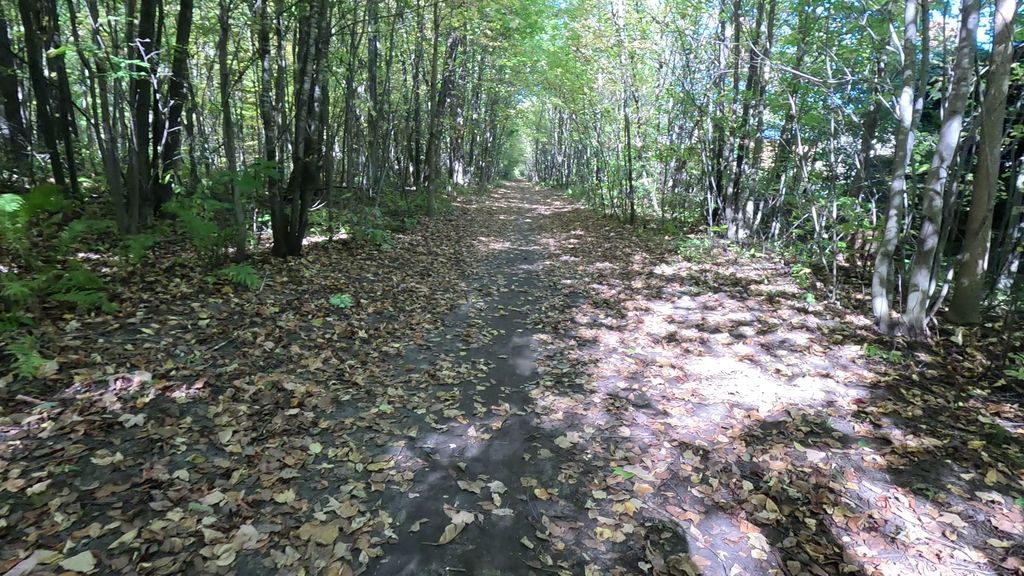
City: ottawa-gatineau